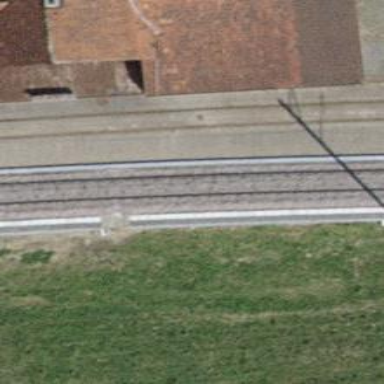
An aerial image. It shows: Railway stop with public transport stop position.